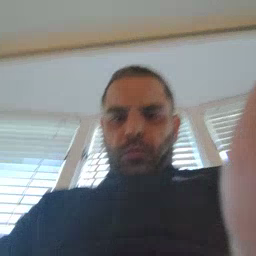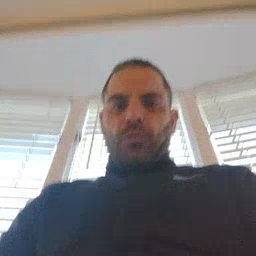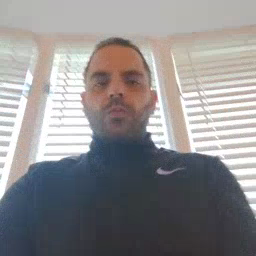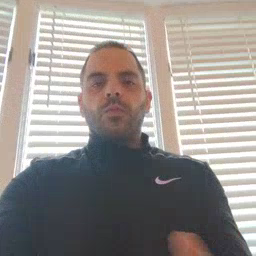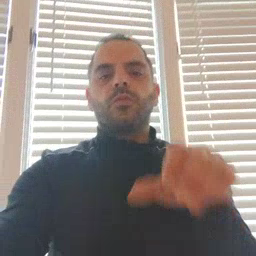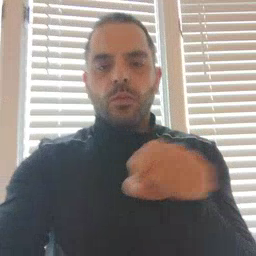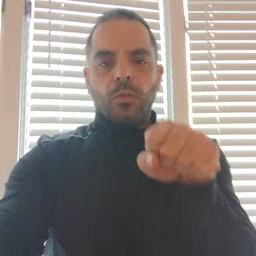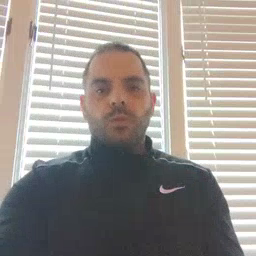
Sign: shoe